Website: crate-barrel
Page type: receipt
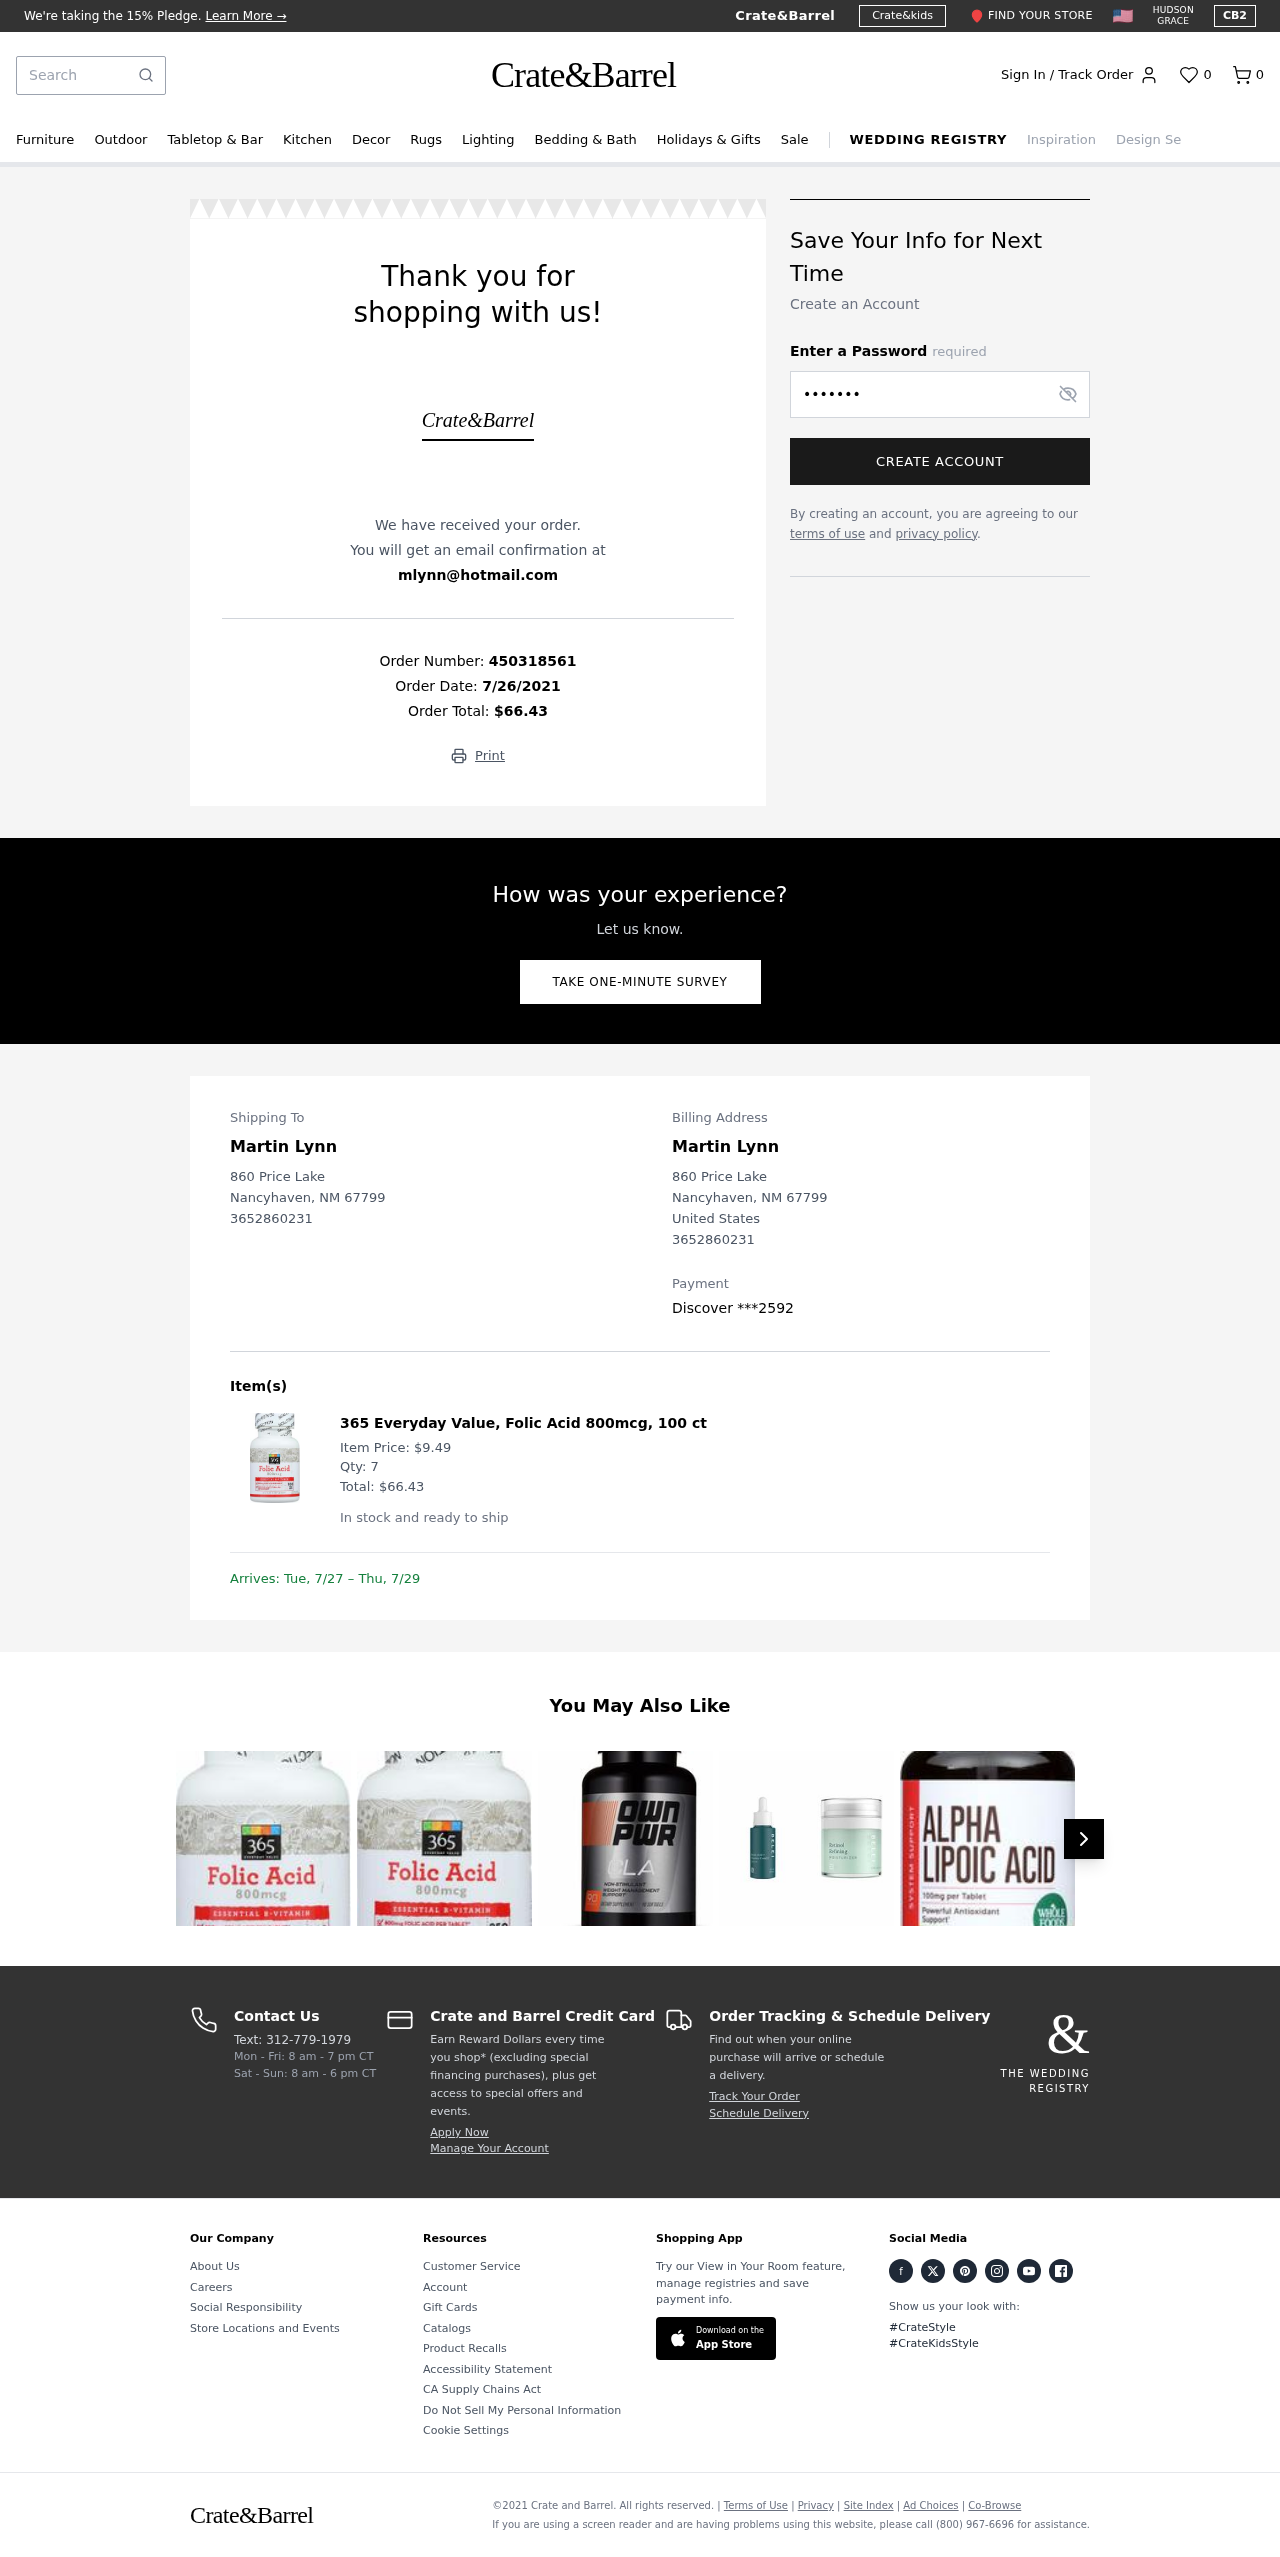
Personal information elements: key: PII_CARD_LAST4
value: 2592
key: PII_CARD_TYPE
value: Discover
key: PII_CITY
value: Nancyhaven
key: PII_COUNTRY
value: United States
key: PII_EMAIL
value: mlynn@hotmail.com
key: PII_FULLNAME
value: Martin Lynn
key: PII_PHONE
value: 3652860231
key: PII_POSTCODE
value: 67799
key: PII_STATE_ABBR
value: NM
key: PII_STREET
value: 860 Price Lake
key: PII_FULLNAME2
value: Martin Lynn
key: PII_CITY2
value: Nancyhaven
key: PII_STATE_ABBR2
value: NM
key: PII_POSTCODE_FULL
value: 67799
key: PII_POSTCODE_NUMERIC
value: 67799
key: PII_PHONE2
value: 3652860231
Product elements: key: PRODUCT1_NAME
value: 365 Everyday Value, Folic Acid 800mcg, 100 ct
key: PRODUCT1_PRICE
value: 9.49
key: PRODUCT1_QUANTITY
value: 7
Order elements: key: ORDER_NUM_ITEMS
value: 0
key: ORDER_ID
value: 450318561
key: ORDER_DATE
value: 7/26/2021
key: ORDER_TOTAL
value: $66.43
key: ORDER_ITEM_TOTAL
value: $66.43
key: ORDER_DELIVERY_DATE
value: Tue, 7/27 – Thu, 7/29
Search elements: key: HEADER_SEARCH
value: Search
Other elements: key: FAVORITES_COUNT
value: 0